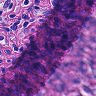
Metastatic tissue present: yes